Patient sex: M
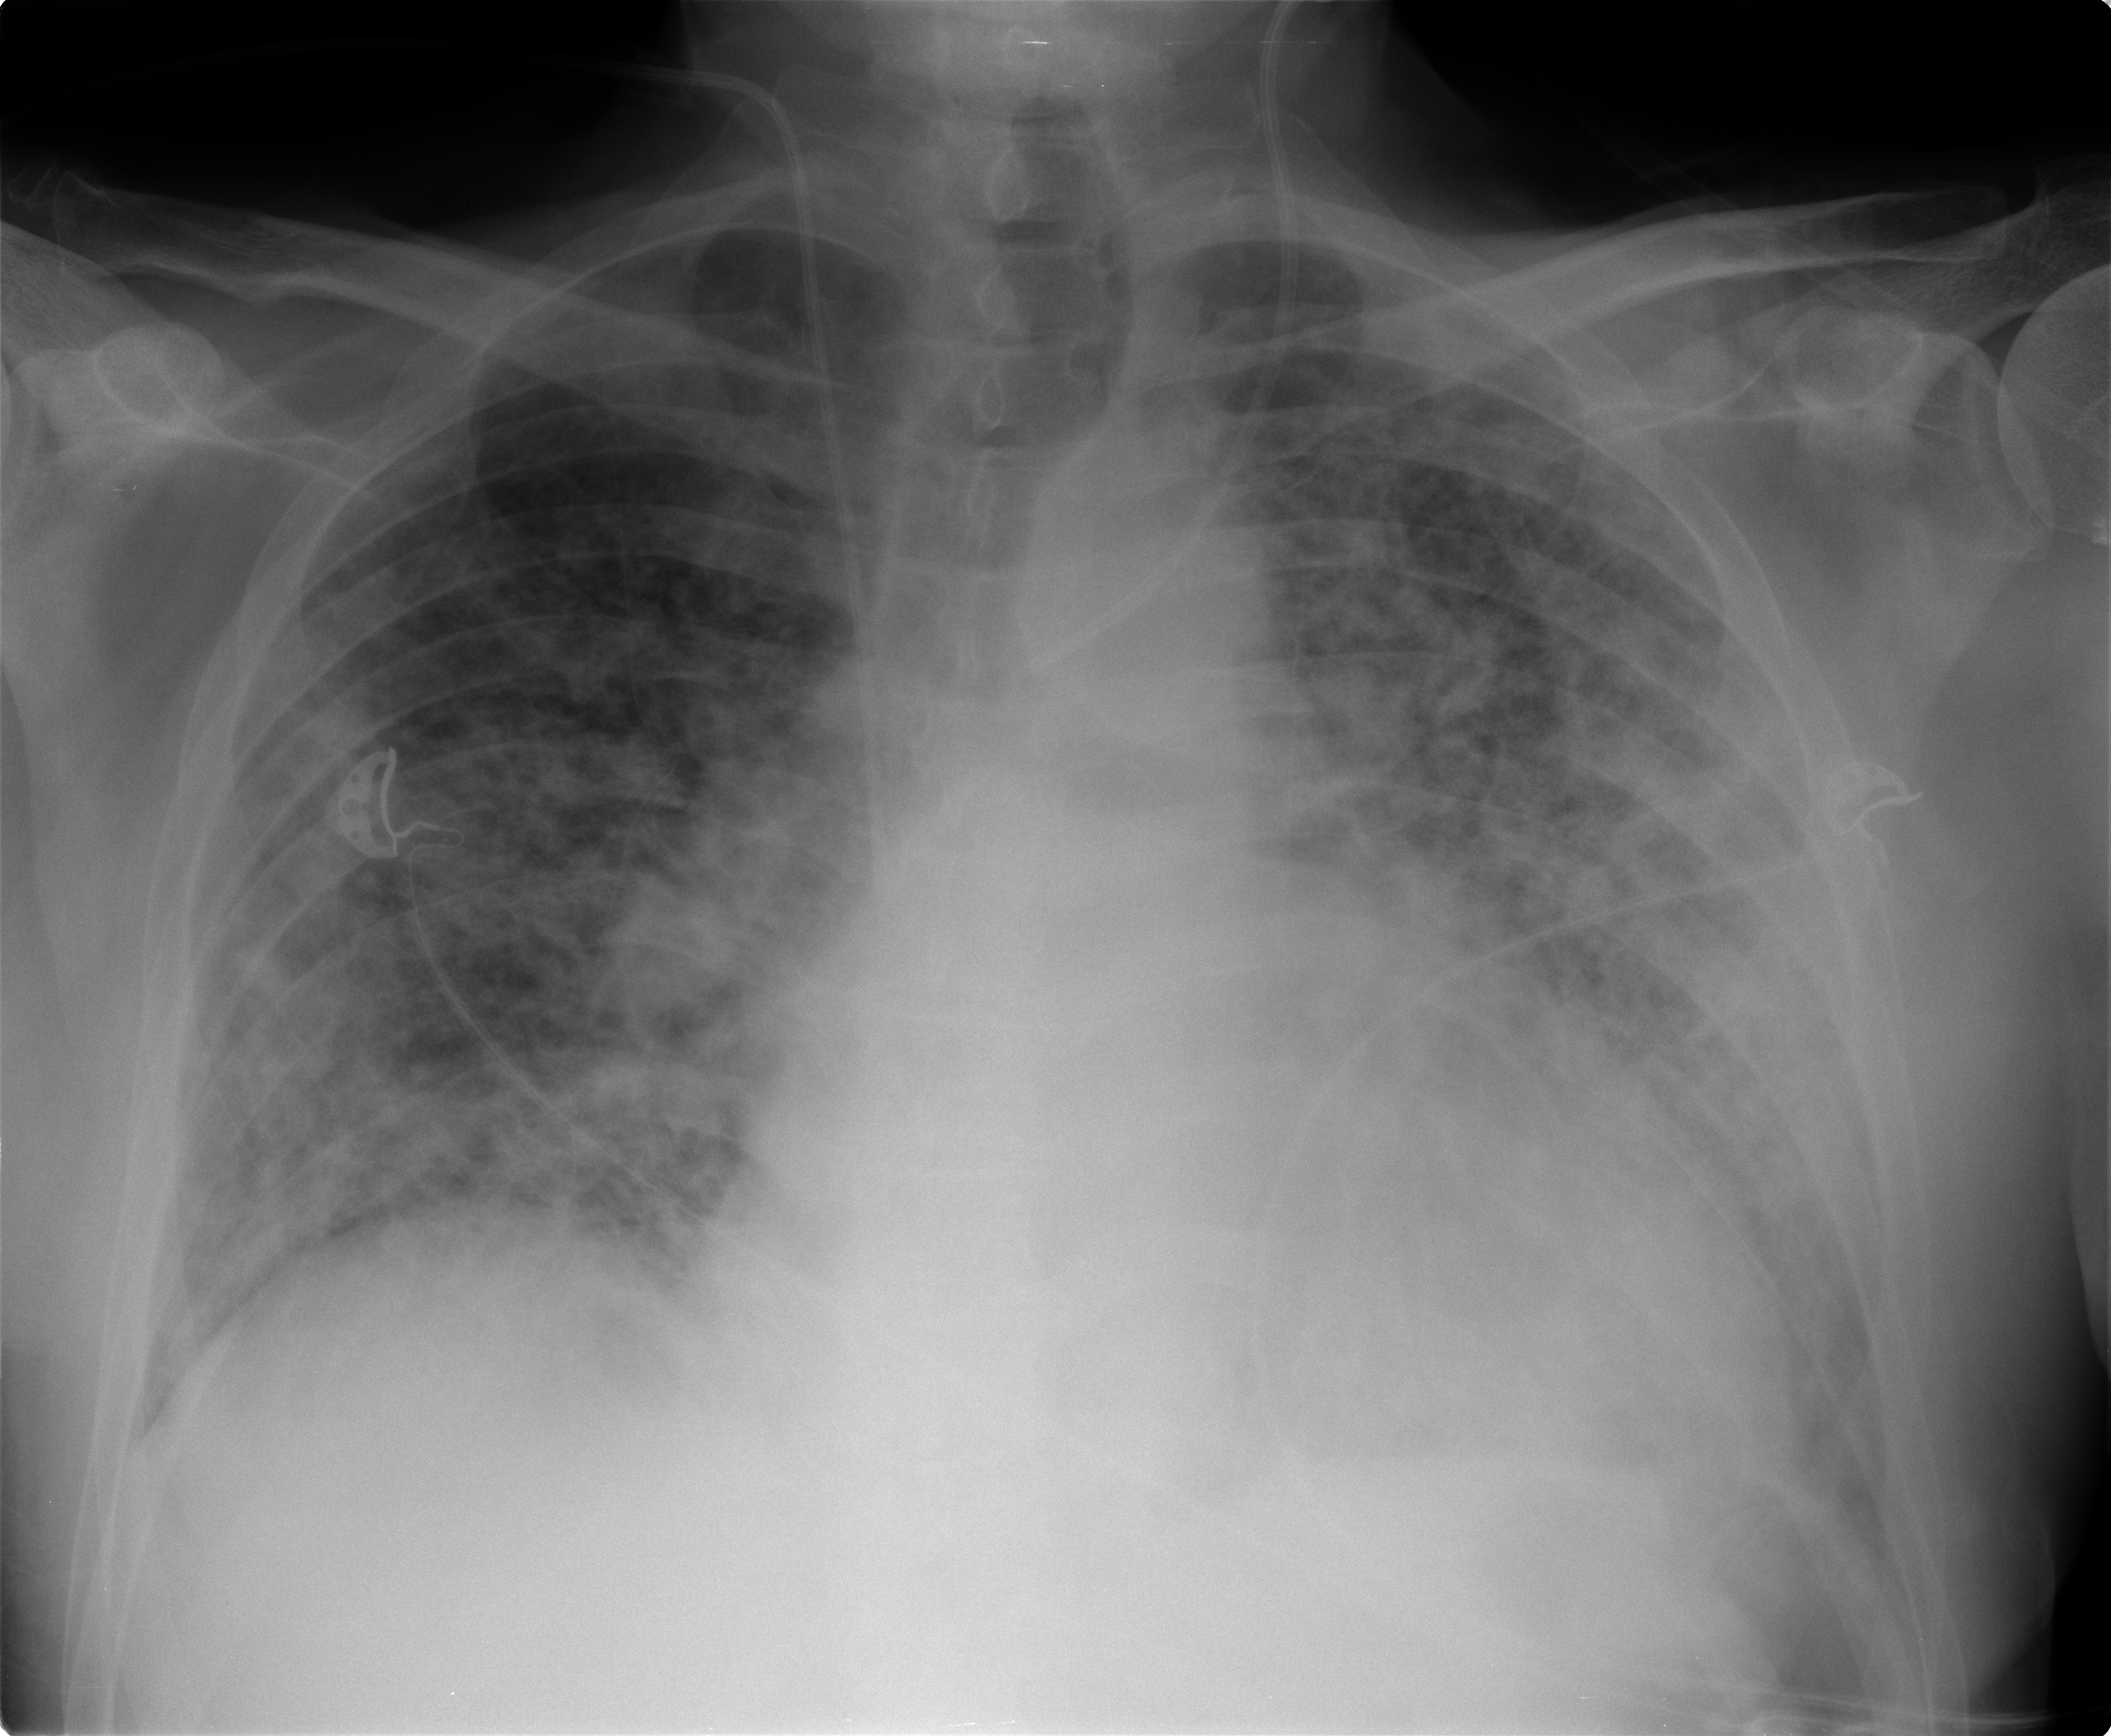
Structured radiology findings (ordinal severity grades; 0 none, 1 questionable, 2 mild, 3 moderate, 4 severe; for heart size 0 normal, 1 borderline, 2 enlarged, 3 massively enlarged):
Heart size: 2
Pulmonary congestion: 1
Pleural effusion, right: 0
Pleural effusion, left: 2
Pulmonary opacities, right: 3
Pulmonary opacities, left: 3
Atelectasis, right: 2
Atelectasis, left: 2